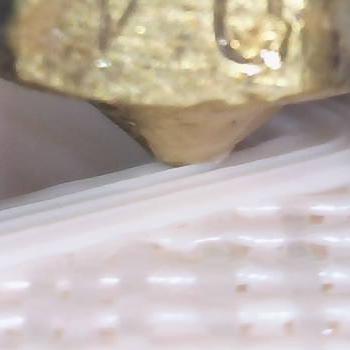
Flow rate: 238%